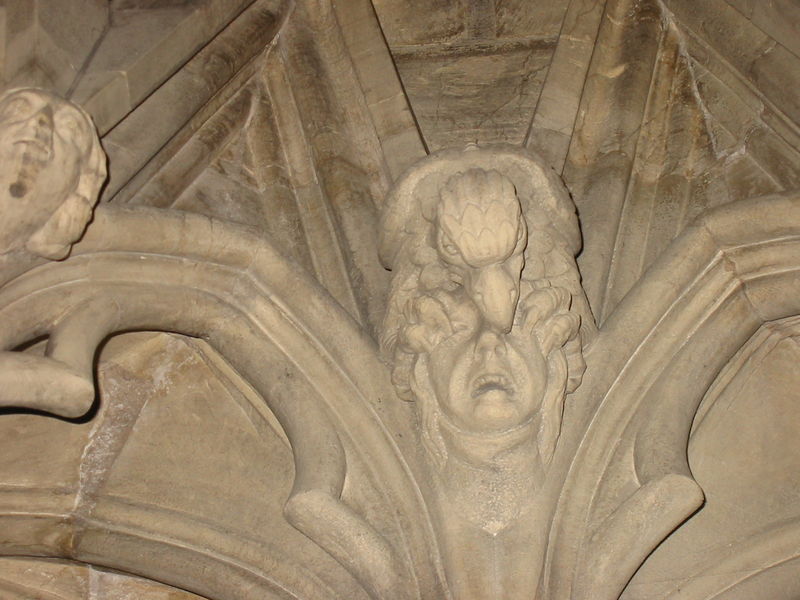
Titel: York Münster
Standort: York (EU - GB)
Schlagwörter: adler, vogel, weiß, fenster, mund, säule, wand, augen, gesicht, stein, kirche, decke, skulptur, relief, schnabel, bögen, nische, rippen, krallen, kathedrale, zähne, gotisch, greif, greifvogel, säulenfigur, klauen, mud